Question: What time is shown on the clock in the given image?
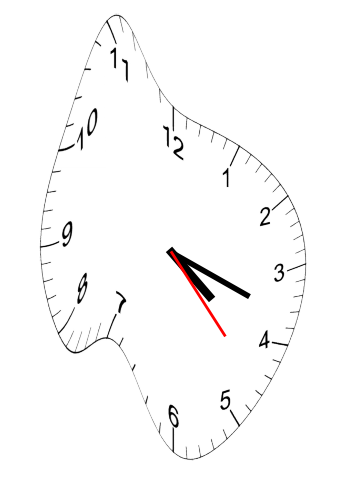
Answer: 04:18:23